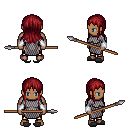
a pixel art fantasy rpg character, male body template, human, dark skin, chain mail, gold greaves, brunette unkempt hairstyle, white cloth bracers, gray slippers, spear, four views (front, back, left, right), 2x2 character sprite sheet, small pixel art, hard edges, no anti-aliasing